Question: Trying to build what I believe to be a contingency table, please consider the following :
'''
dist = Parallelize[Table[RandomVariate[NormalDistribution[]], {100000}]];
dist2 = Rest@FoldList[0.95 # + #2 &, 0, dist];
dist3 = Rest@FoldList[0.95 # + Abs[#2] &, 0, dist];
dist4 = {dist2, dist3}\[Transpose]
q1 = Flatten[{Quantile[dist2, {1/3, 2/3}], Quantile[dist3, {1/3, 2/3}]}]
{-1.39001, 1.33851, 15.0327, 16.6757}
'''

What I need to do : For each element of dist4 I need to see with of the 9 box below it belongs to :
'''
for example : {1.55191, 15.7189} belongs to 2
1.55 belongs to 1 and
15.71 belongs to 8
So the intersection is 2.
'''
I have tried If, or Switch but it is to long to write. Is there an automatic way to do this ?
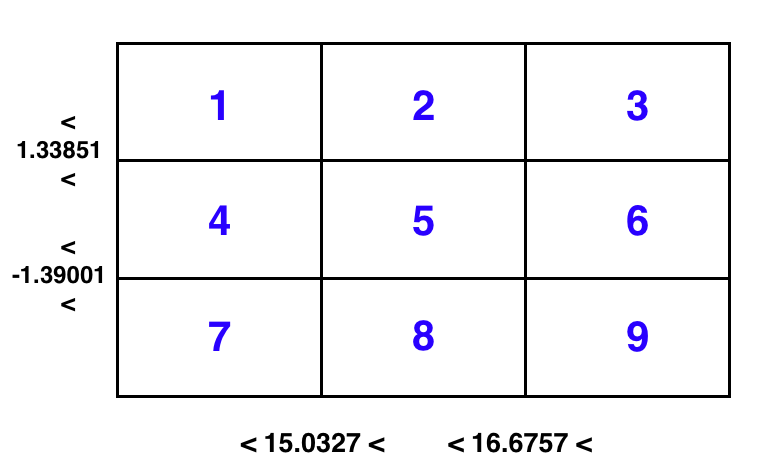
Answer: If I understand the question, I think this does it:
'''
{a, b, c, d} = q1;
tbl = Range@9 ~Partition~ 3;
f[{x_, y_}] := tbl[[
Which[x > b, 1, x > a, 2, x <= a, 3],
Which[y < c, 1, y < d, 2, y >= d, 3]
]]
f /@ dist4 // Short
'''